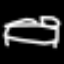
Label: bed